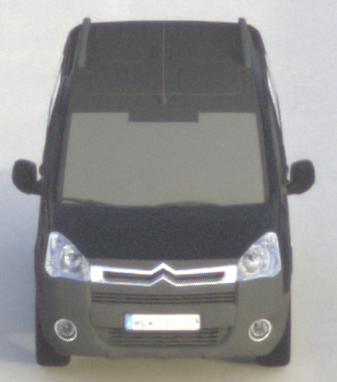
Make: Citroen
Model: Berlingo Kombi VTi 120
Detailed model: Berlingo (II) Kombi
Model produced from: 2009/12
Model produced until: 2012/03
Doors: 5
Color: black
Road condition: dry road
Daytime: morning or afternoon
Contrast: medium contrast